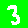
Digit: 3